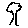
Label: tree